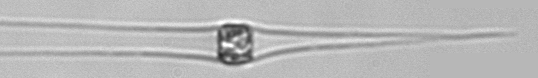
Label: Chaetoceros_danicus